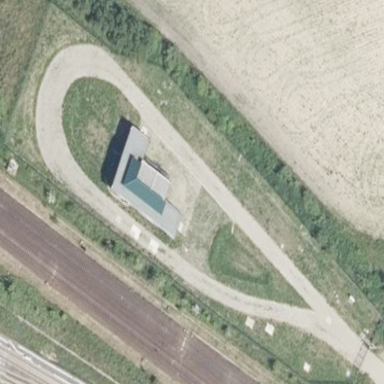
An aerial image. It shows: Fence surrounding traction substation.